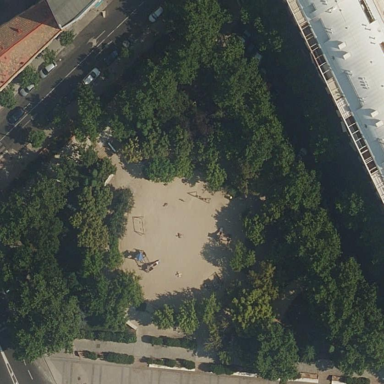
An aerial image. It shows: Lovely park for leisure and relaxation.